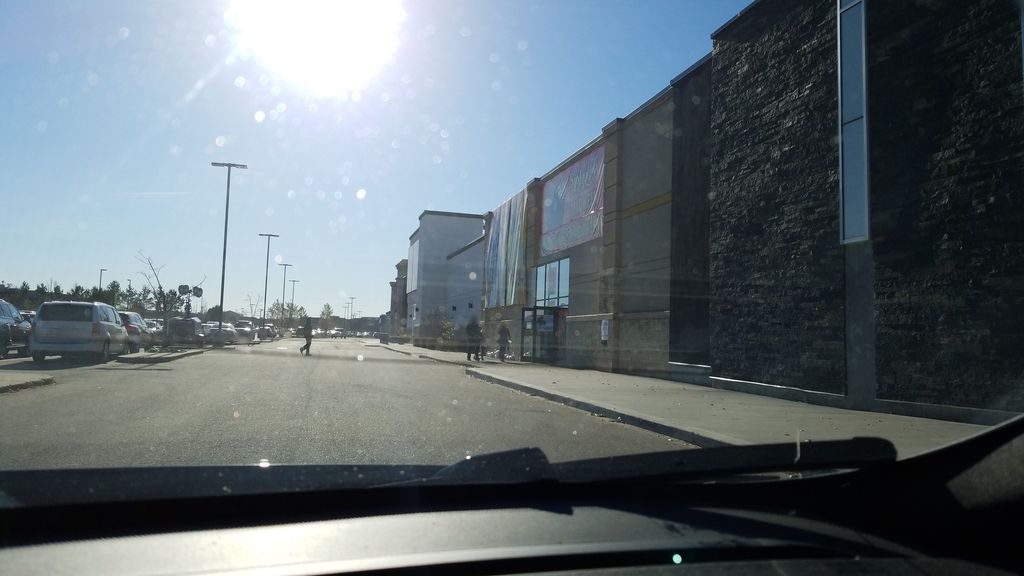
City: edmonton